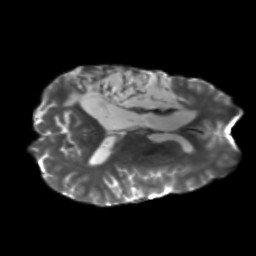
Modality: T2w
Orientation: axial
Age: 41
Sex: male
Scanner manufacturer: siemens
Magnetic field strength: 3 T
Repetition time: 5.25 s
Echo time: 0.08 s